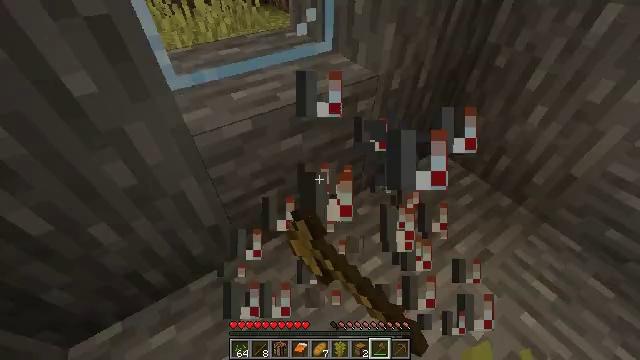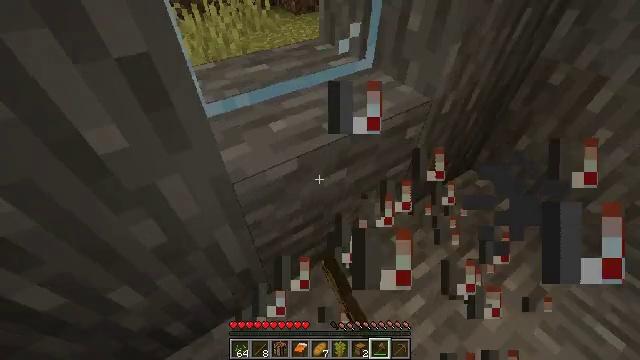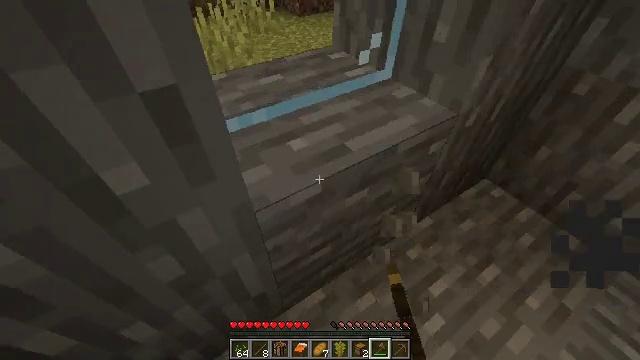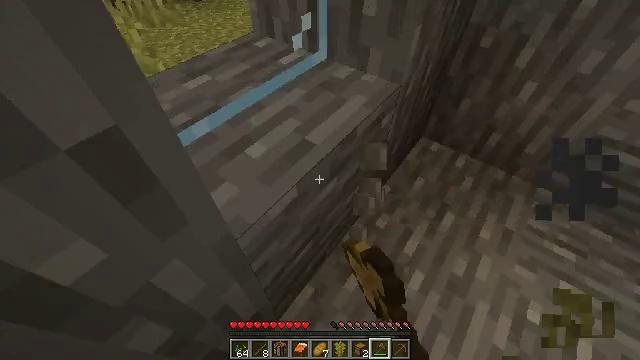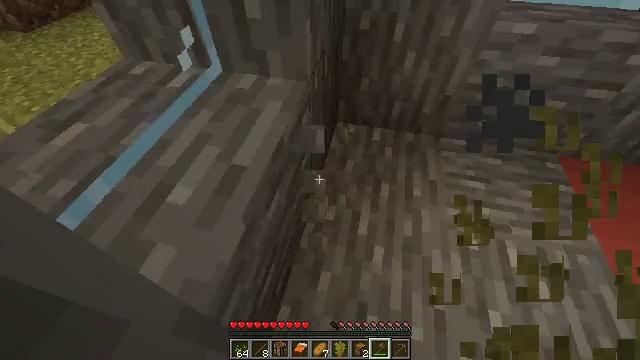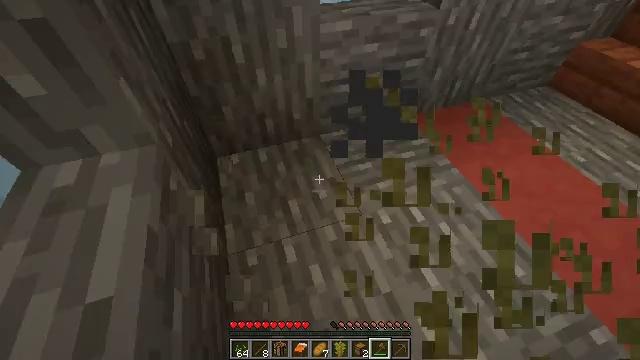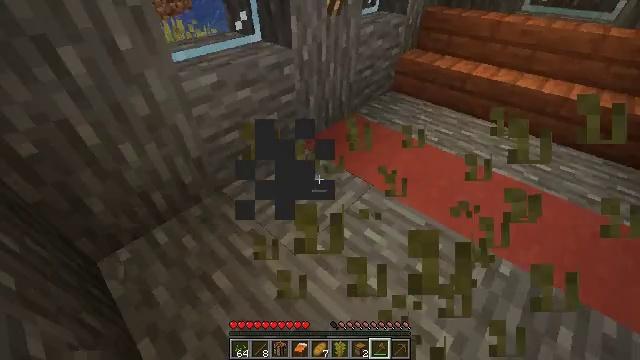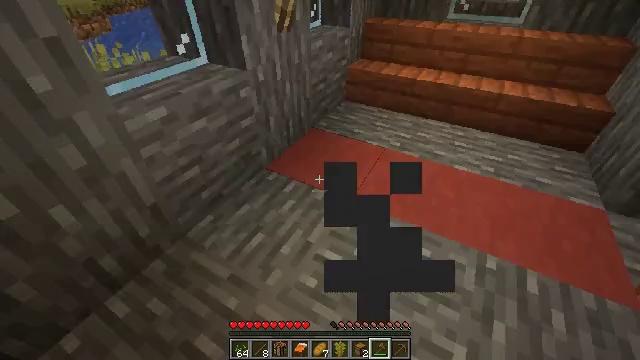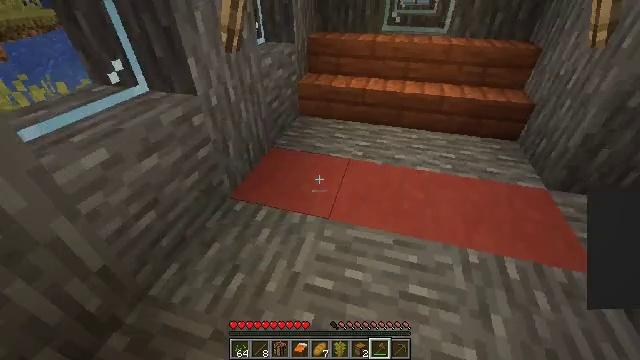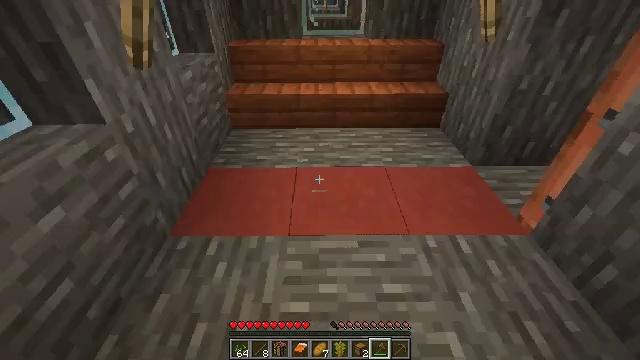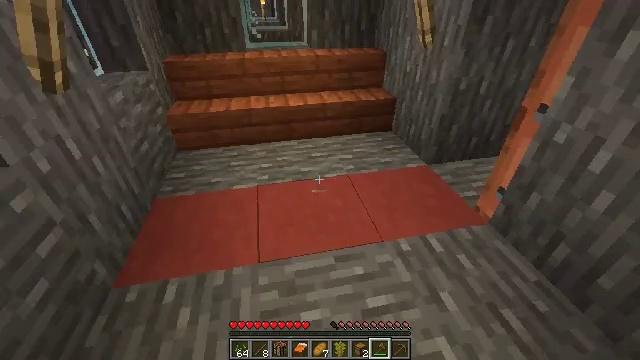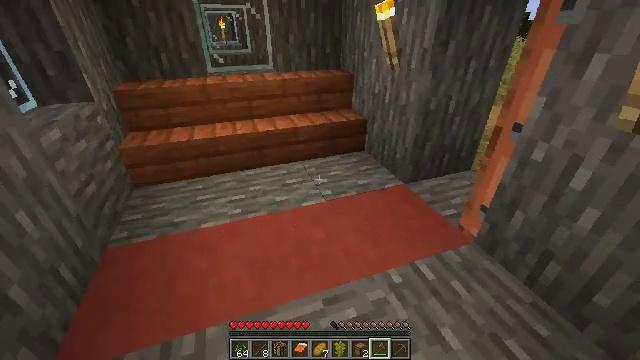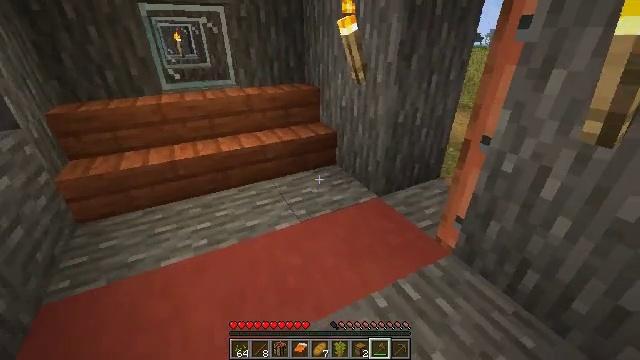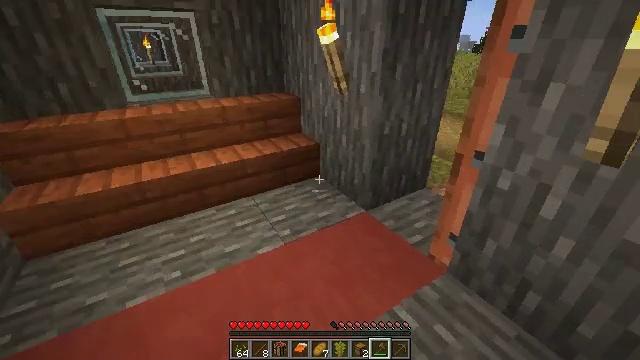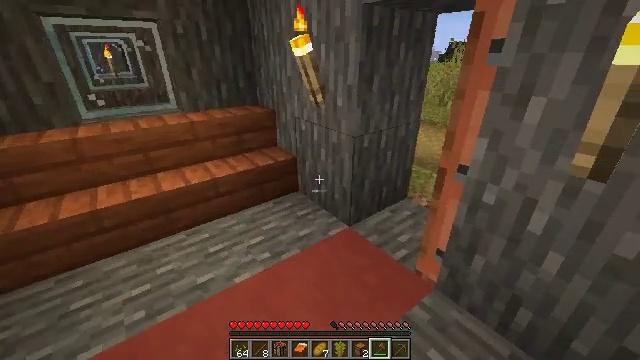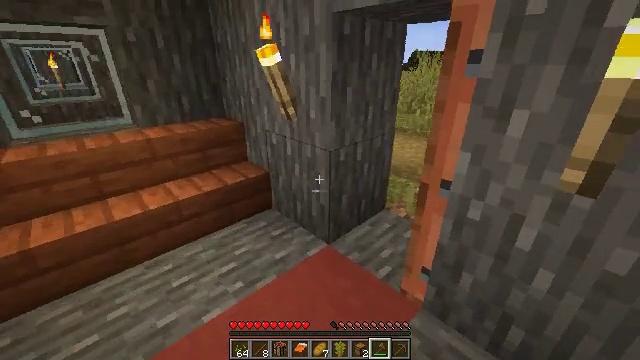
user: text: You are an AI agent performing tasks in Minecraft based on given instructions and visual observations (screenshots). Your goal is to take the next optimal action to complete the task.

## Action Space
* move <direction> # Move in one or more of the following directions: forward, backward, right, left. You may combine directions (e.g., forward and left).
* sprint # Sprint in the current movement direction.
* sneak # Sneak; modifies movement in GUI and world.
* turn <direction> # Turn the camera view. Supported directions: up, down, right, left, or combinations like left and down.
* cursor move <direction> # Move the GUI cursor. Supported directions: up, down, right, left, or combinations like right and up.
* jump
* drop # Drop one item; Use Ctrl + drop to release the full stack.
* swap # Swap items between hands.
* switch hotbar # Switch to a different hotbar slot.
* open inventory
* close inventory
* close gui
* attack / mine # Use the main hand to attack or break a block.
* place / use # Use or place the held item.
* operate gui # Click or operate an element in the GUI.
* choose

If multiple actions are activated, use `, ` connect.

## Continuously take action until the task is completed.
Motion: motion action
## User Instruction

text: Mine a chest to move it.
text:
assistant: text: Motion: move forward and move left, attack / mine
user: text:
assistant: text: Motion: move forward and move left, attack / mine
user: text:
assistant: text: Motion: move forward and move left, turn right and down, attack / mine
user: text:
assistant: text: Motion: move forward, turn right, attack / mine
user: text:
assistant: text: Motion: move forward, turn right and up
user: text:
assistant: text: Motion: move forward and move left, turn right and up
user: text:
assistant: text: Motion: move forward and move left, turn right and up
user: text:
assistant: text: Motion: move forward and move left, turn right and up
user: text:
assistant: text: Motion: move forward, turn right
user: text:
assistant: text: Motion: move forward, turn right and up
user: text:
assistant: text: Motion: move forward, turn right and up
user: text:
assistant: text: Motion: move forward, turn right and up
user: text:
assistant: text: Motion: move forward, turn right and up
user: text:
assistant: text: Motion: move forward, turn right and up
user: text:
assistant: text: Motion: move forward, turn right and up
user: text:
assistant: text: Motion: move forward, turn right and up
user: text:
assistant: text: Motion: move forward, turn right and up
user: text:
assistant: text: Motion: move forward
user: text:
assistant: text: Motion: move forward
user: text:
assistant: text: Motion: move forward, turn right and up
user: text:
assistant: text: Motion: move forward, turn right
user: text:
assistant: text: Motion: move forward, turn right
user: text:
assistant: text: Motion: move forward, turn right
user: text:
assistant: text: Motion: move forward
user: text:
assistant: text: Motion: move forward
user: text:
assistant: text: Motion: move forward
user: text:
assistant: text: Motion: move forward and move right
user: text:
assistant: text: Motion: move forward and move right
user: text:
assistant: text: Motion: move forward and move right, turn left
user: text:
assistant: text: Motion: move forward and move right, turn left and up